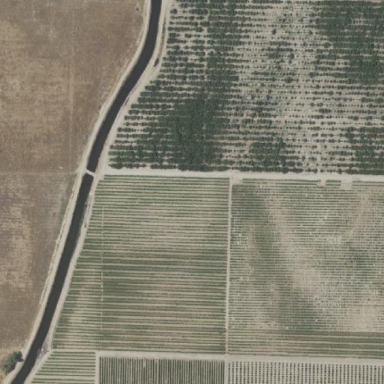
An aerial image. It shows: Vineyard where grapes are grown.